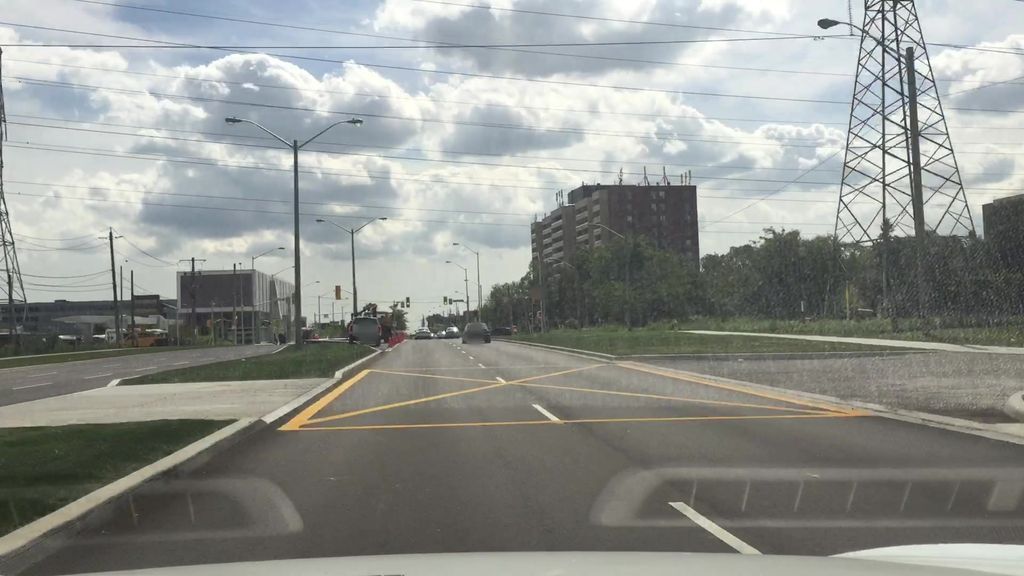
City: toronto